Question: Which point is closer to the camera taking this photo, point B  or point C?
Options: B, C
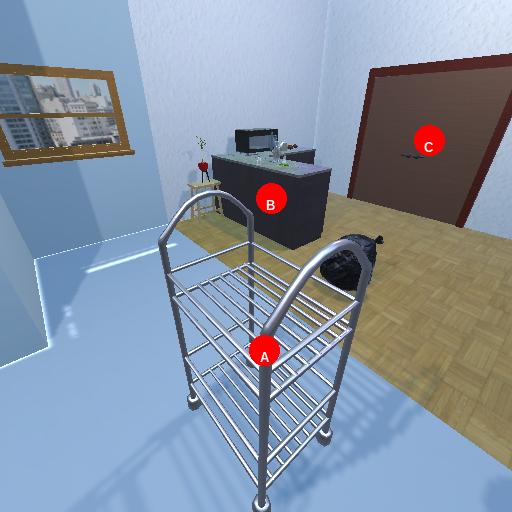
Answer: B